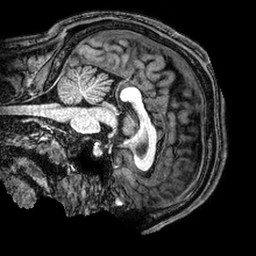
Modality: T1w
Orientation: sagittal
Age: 23
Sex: male